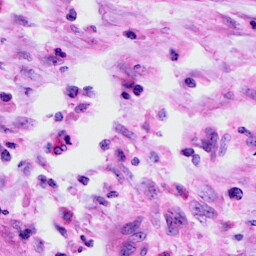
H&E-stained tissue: Cervix